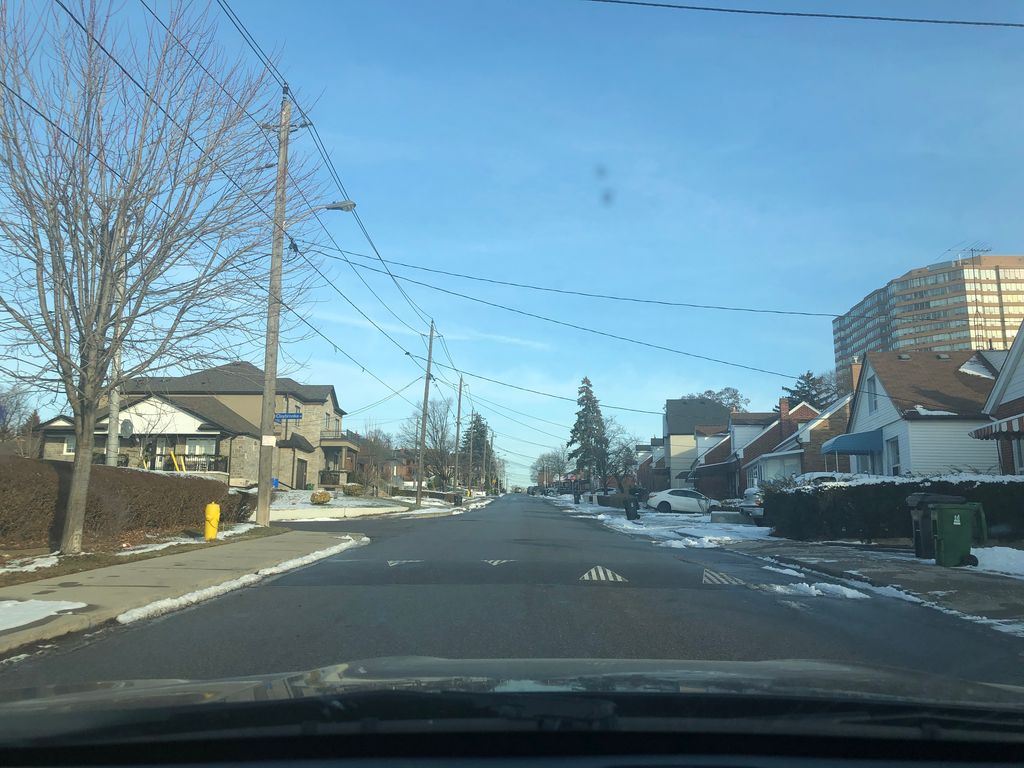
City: toronto